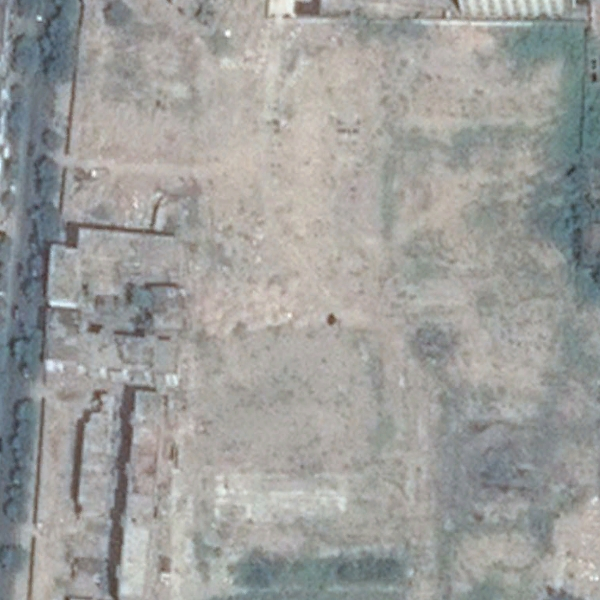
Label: BareLand